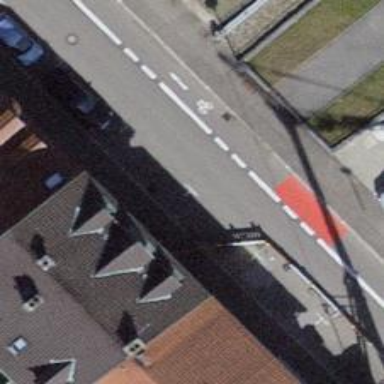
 featuring sidewalks on both sides and dedicated cycle lane on the left."